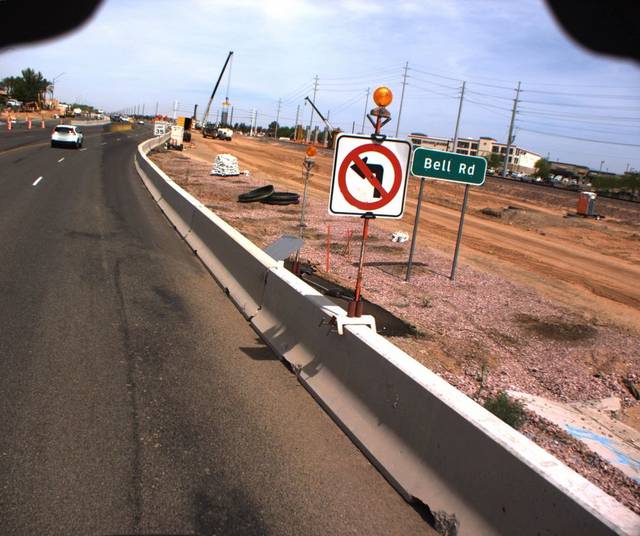
Region: United States
Coordinates: 33.637, -112.348